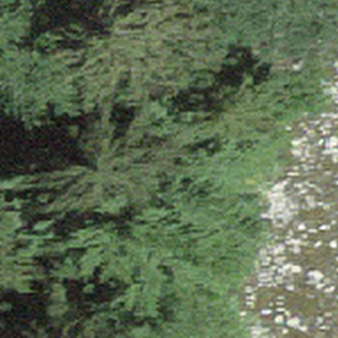
Label: other